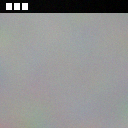
Screen state: on